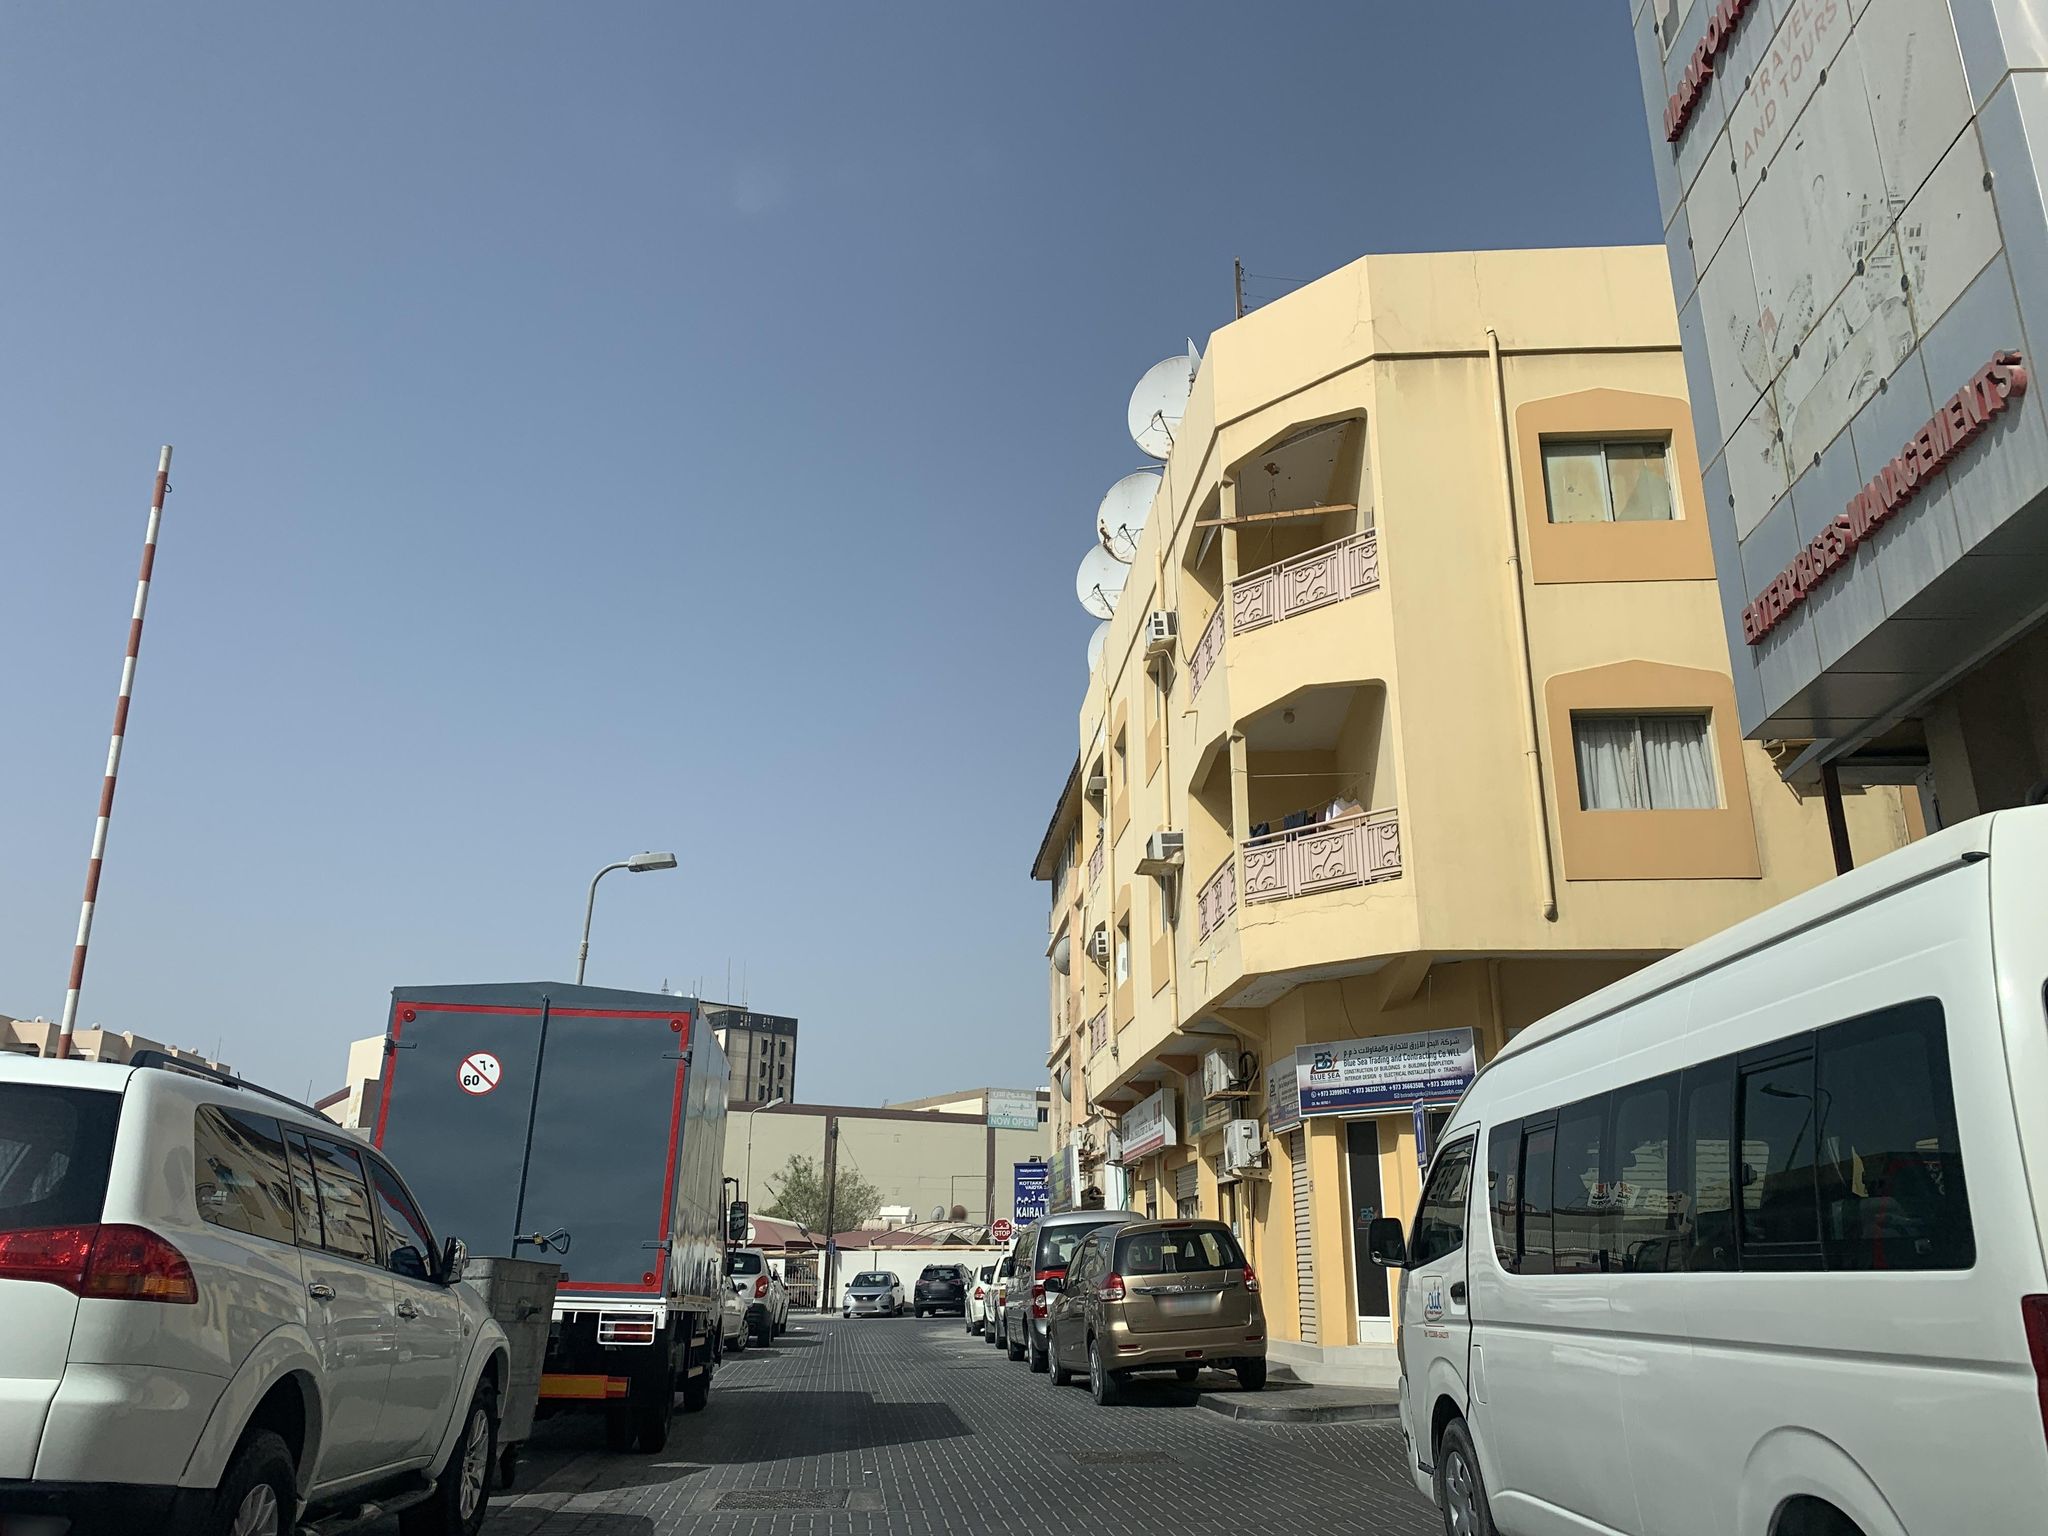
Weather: clear
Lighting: day
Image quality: good
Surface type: walking surface
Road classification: residential
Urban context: urban centre
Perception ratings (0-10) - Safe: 2.61, Lively: 8.69, Beautiful: 3.66, Boring: 5.37, Depressing: 4.82, Wealthy: 7.85